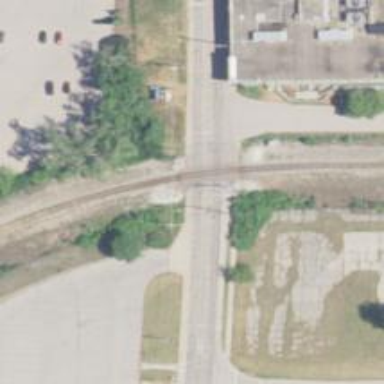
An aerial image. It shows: Level crossing at the railway with full barrier.